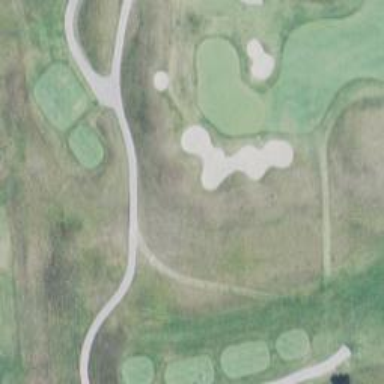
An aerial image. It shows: Path used for both walking and golf.